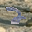
Label: 2